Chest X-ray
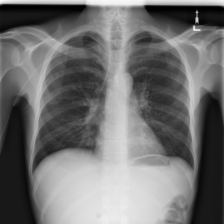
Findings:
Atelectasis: negative
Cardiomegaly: negative
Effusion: negative
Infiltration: positive
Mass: negative
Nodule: negative
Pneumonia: negative
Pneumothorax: negative
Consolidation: negative
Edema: negative
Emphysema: negative
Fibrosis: negative
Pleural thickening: negative
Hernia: negative